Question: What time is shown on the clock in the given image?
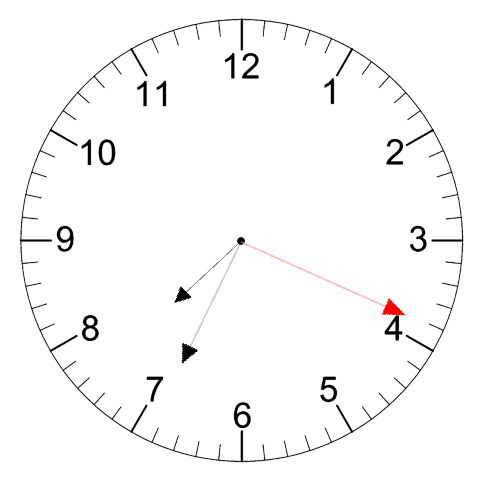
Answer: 07:34:19